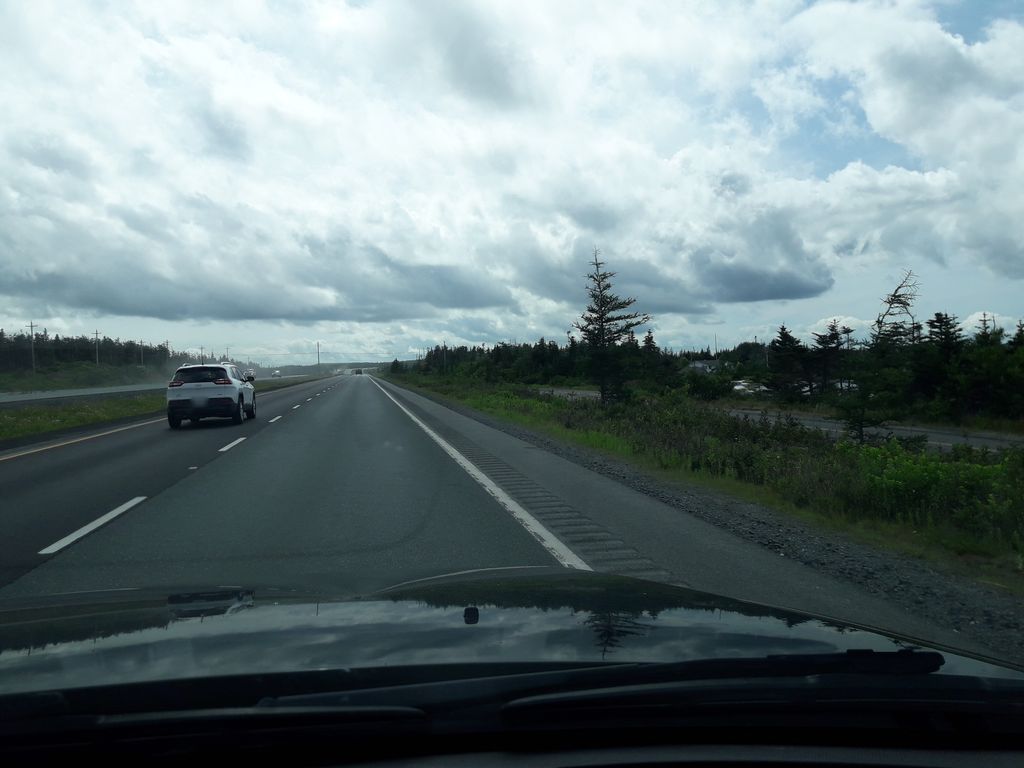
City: st_johns